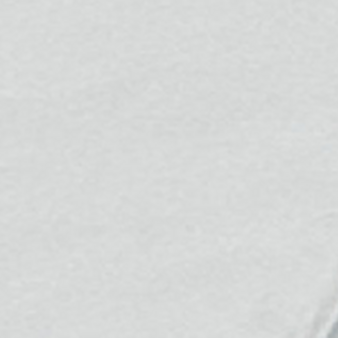
Label: other